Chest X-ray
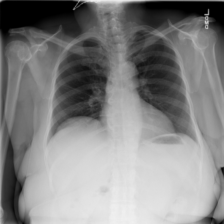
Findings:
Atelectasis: negative
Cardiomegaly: negative
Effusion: negative
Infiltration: negative
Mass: negative
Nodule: negative
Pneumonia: negative
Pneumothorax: negative
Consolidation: negative
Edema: negative
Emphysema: negative
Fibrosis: negative
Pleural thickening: negative
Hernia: negative